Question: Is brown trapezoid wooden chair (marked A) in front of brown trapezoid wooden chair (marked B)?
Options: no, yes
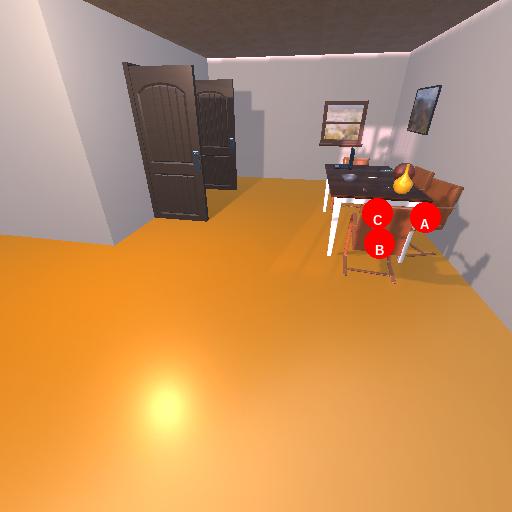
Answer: no